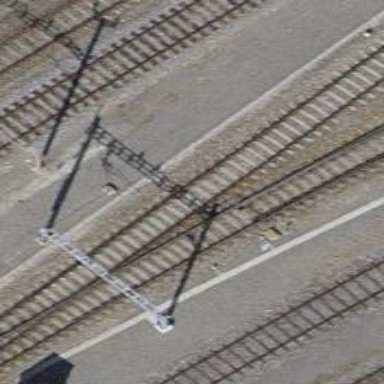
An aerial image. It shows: Single-track electrified railway spur with contact line for service.